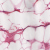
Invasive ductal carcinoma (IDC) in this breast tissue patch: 0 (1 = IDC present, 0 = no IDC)